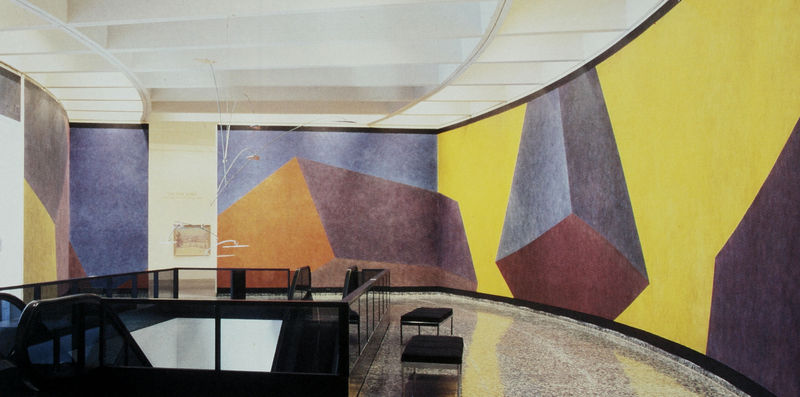
Titel: Installation Hirshhorn Museum, Washington - Tilted forms
Künstler: Sol Lewitt
Schlagwörter: blau, gemälde, körper, schatten, gelb, braun, bunt, glas, grau, lampen, licht, marmor, orange, pfeiler, raum, schwarz, stühle, weiss, wand, bild, möbel, boden, sessel, decke, rund, farbig, fußboden, formen, lila, violett, hocker, treppe, wandgemälde, wandmalerei, aufgang, geländer, stufen, galerie, halle, wände, gang, scheiben, ecken, kurve, geometrisch, treppenhaus, glasscheiben, museum, sol, steinboden, dreiecke, schwebend, geometrie, lewitt, installation, drähte, kubus, rundbau, rolltreppe, handlauf, isometrie, lamellen, neonlicht, glaswand, rauchglas